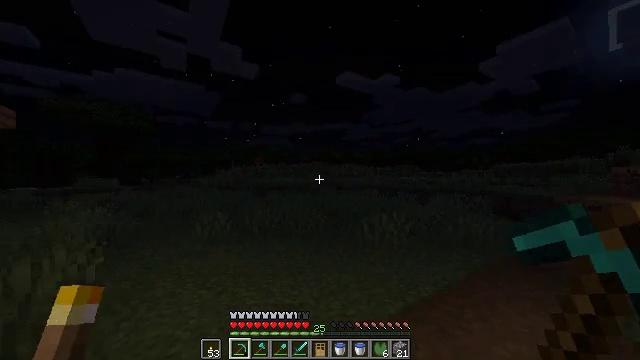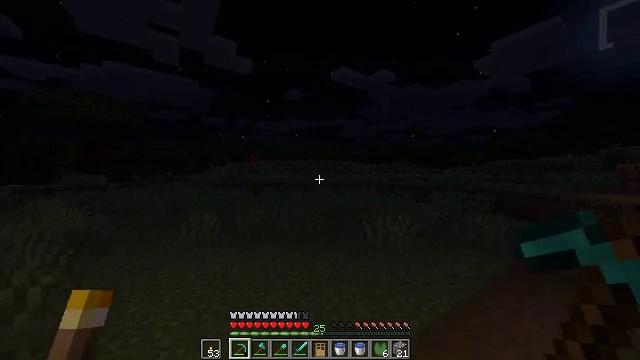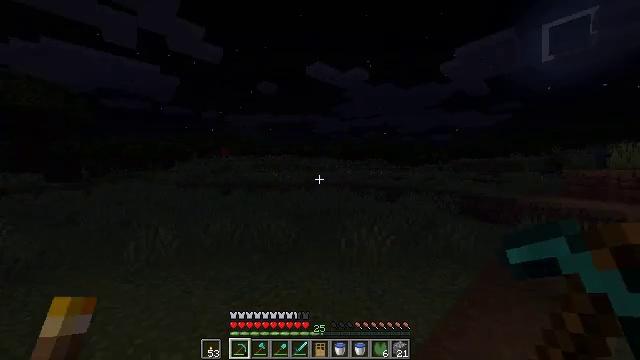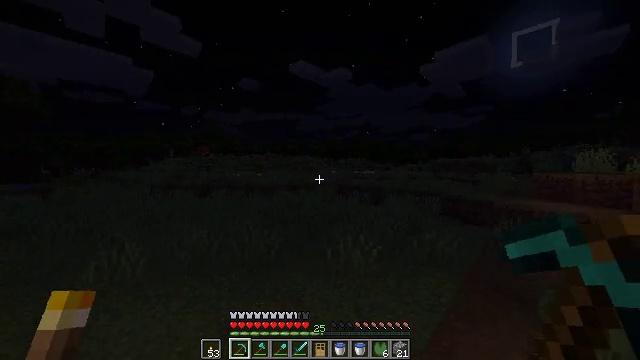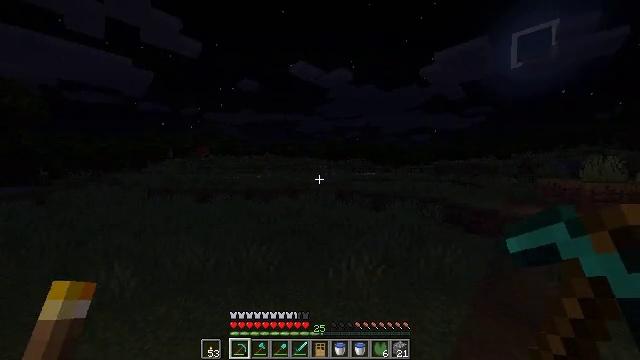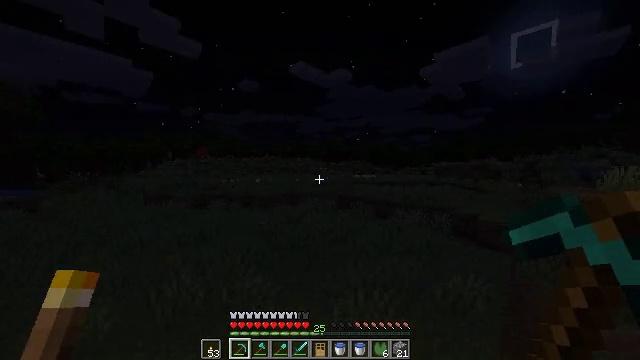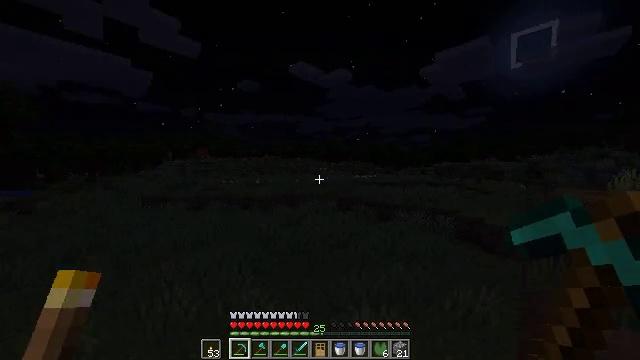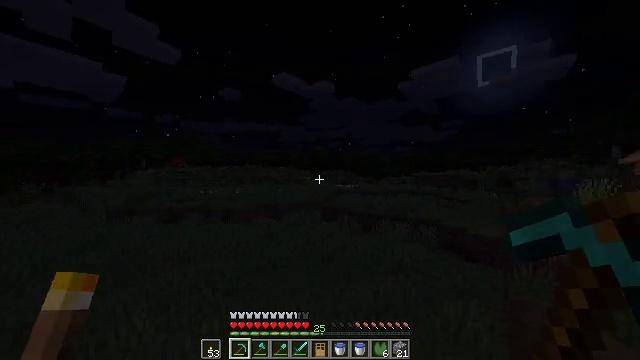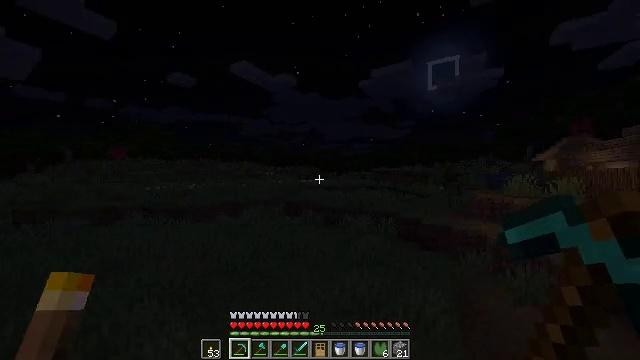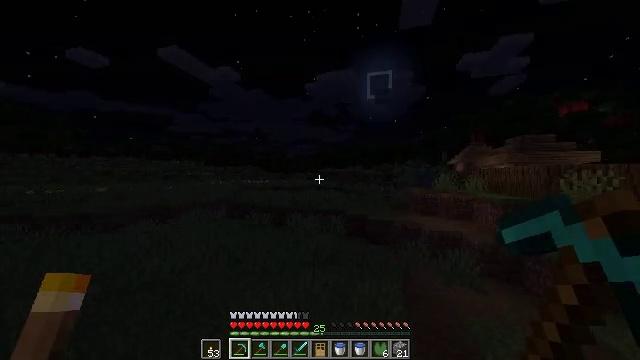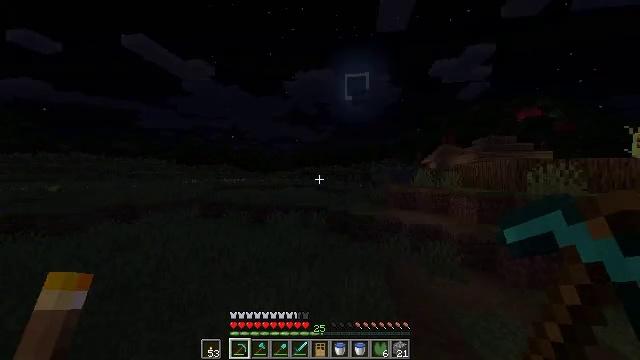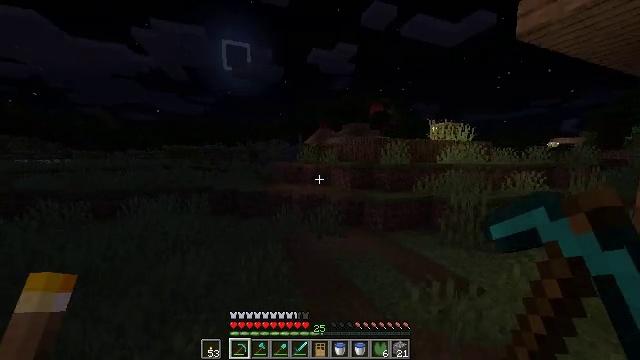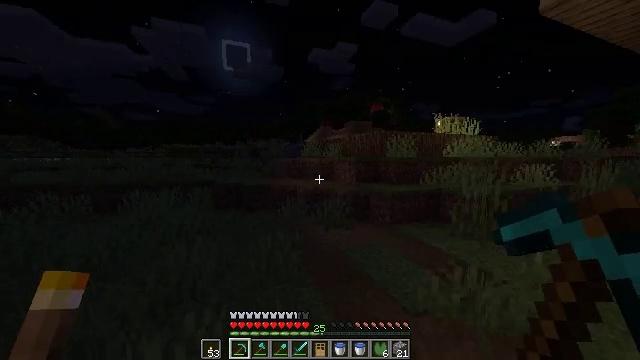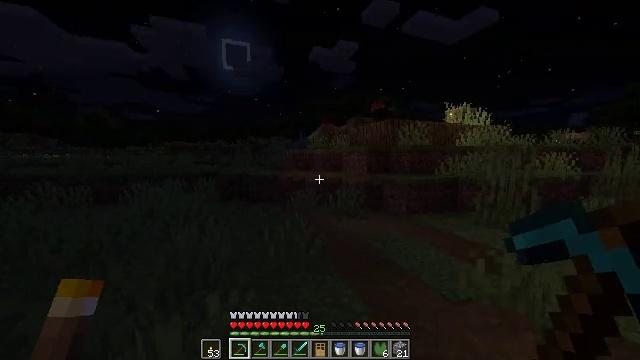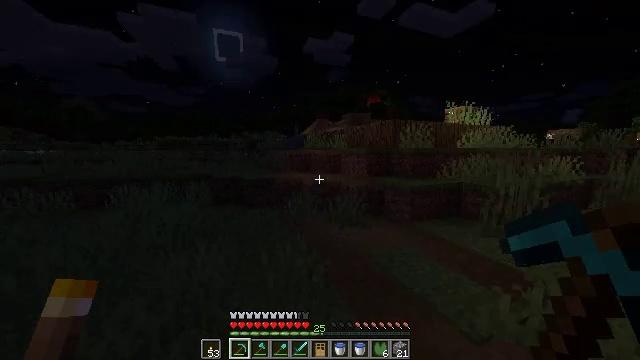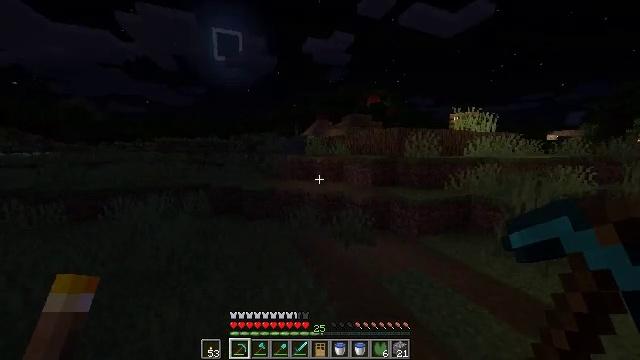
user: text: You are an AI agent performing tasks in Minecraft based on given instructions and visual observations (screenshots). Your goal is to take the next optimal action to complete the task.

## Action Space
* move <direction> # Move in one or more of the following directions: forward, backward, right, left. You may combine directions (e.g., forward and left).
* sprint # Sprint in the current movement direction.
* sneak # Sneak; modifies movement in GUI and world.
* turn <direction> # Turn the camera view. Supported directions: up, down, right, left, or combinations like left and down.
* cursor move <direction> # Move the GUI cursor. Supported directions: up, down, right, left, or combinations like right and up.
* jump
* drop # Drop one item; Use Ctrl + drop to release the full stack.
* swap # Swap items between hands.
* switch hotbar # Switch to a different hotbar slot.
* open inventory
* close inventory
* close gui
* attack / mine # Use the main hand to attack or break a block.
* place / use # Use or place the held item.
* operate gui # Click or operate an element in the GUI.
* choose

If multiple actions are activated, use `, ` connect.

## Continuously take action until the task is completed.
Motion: motion action
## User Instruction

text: Drop an oak door.
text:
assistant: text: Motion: move forward, sprint, turn right
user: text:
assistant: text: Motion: move forward, sprint, turn right and down, jump
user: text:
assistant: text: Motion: move forward, sprint, turn right, jump
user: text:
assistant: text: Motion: move forward, sprint, jump
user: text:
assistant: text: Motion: move forward, sprint, jump
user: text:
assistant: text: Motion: move forward, sprint, jump
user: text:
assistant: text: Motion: move forward, sprint, turn right and up, jump
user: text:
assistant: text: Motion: move forward, sprint, turn right and down, jump
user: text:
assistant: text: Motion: move forward, sprint, turn right, jump
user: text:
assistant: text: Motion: move forward, sprint, turn right, jump
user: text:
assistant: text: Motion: move forward, sprint, turn right and down, jump
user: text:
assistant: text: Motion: move forward, sprint, jump
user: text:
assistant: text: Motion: move forward, sprint, jump
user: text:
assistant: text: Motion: move forward, sprint, turn right and down, jump
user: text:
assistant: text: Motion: move forward, sprint, jump
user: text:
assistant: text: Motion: move forward, sprint, turn right and down, jump
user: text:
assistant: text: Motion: move forward, sprint, turn right and down, jump
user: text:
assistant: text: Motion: move forward, sprint, turn right, jump
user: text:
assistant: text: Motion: move forward, sprint, jump
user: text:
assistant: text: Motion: move forward, sprint, turn right, jump
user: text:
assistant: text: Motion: move forward, sprint, turn right and down, jump
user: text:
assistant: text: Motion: move forward and move right, sprint, jump
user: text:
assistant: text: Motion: move forward and move right, sprint, turn right, jump
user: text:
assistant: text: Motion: move forward and move right, sprint, turn right and up, jump
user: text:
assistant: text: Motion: move forward and move right, sprint, turn right, jump
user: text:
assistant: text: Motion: move forward and move right, sprint, jump
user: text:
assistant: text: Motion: move forward and move right, sprint, turn right, jump
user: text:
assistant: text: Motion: move forward and move right, sprint, jump
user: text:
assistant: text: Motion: move forward, sprint, jump
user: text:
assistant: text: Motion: move forward, sprint, jump